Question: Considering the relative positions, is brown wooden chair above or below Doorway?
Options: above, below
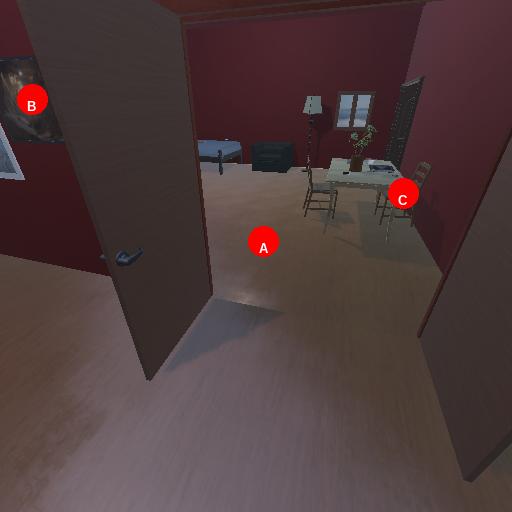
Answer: above